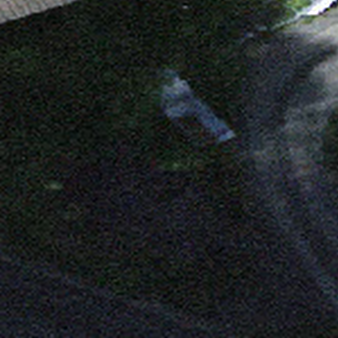
Label: other